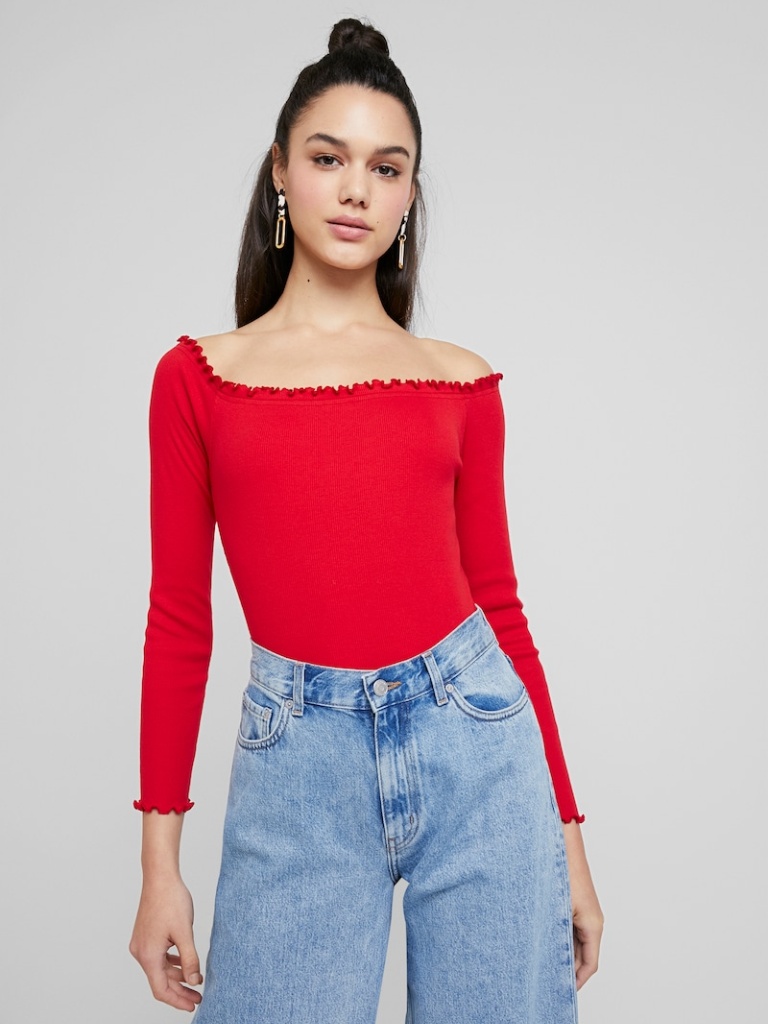
stretch tight a long-sleeved with the sleeves down bodysuit style Fully Tucked in off-shoulder bodysuit